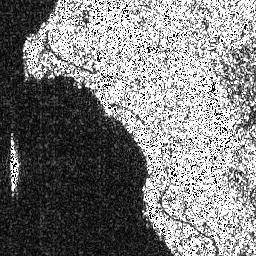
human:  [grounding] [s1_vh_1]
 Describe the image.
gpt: In the satellite image, there is  <ref>1 medium ship </ref> <box>[[1, 52, 8, 75, 0]]</box> located at left.